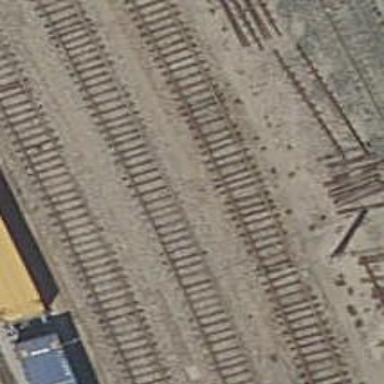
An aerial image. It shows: Rail yard with electrified contact lines for the trains.